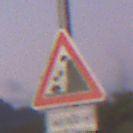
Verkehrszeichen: SteinschlagRechts
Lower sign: LaengeEinerStrecke5
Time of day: Dawn
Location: Outdoor (RoadRail)
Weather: Clear
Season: NotSpecified
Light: Natural